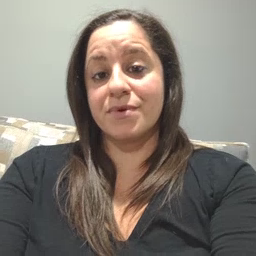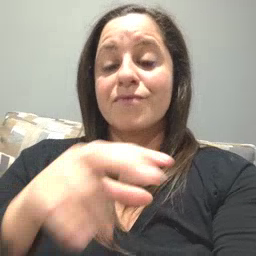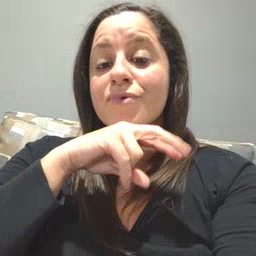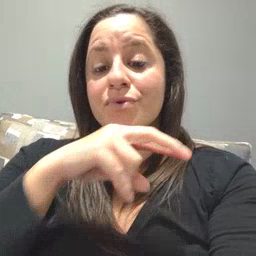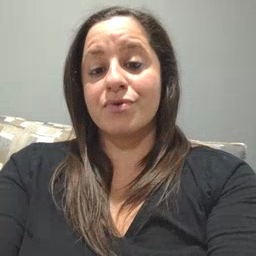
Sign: frog